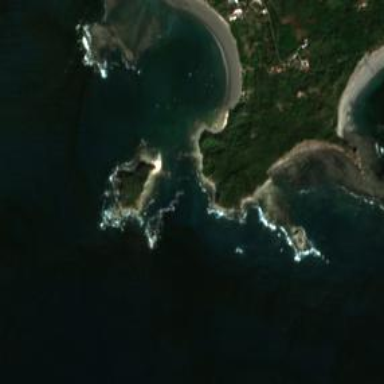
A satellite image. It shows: Picturesque coastline scene.